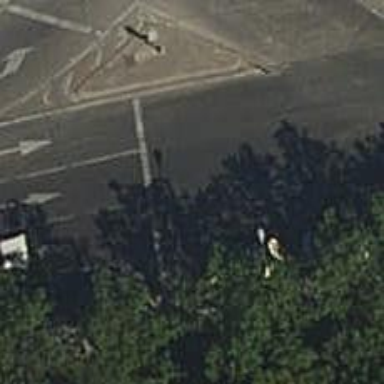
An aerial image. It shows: Road with traffic signals.